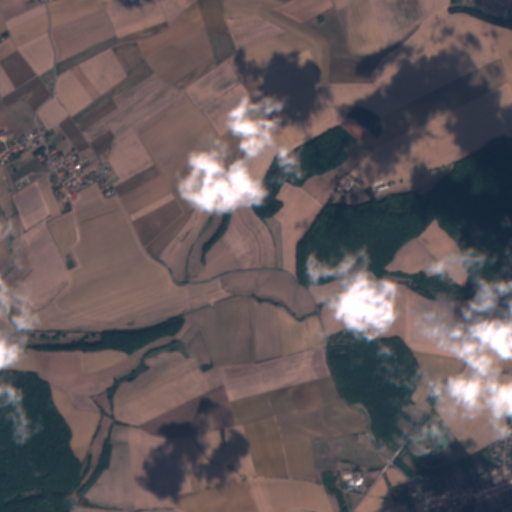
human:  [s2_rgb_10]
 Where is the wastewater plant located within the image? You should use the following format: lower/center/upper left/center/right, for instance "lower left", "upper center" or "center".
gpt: The wastewater plant is located in the upper left of the image.
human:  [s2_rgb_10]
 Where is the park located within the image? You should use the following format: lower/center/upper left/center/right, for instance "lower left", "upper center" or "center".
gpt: There is no park in the image.